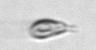
Label: Cryptophyta